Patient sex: M
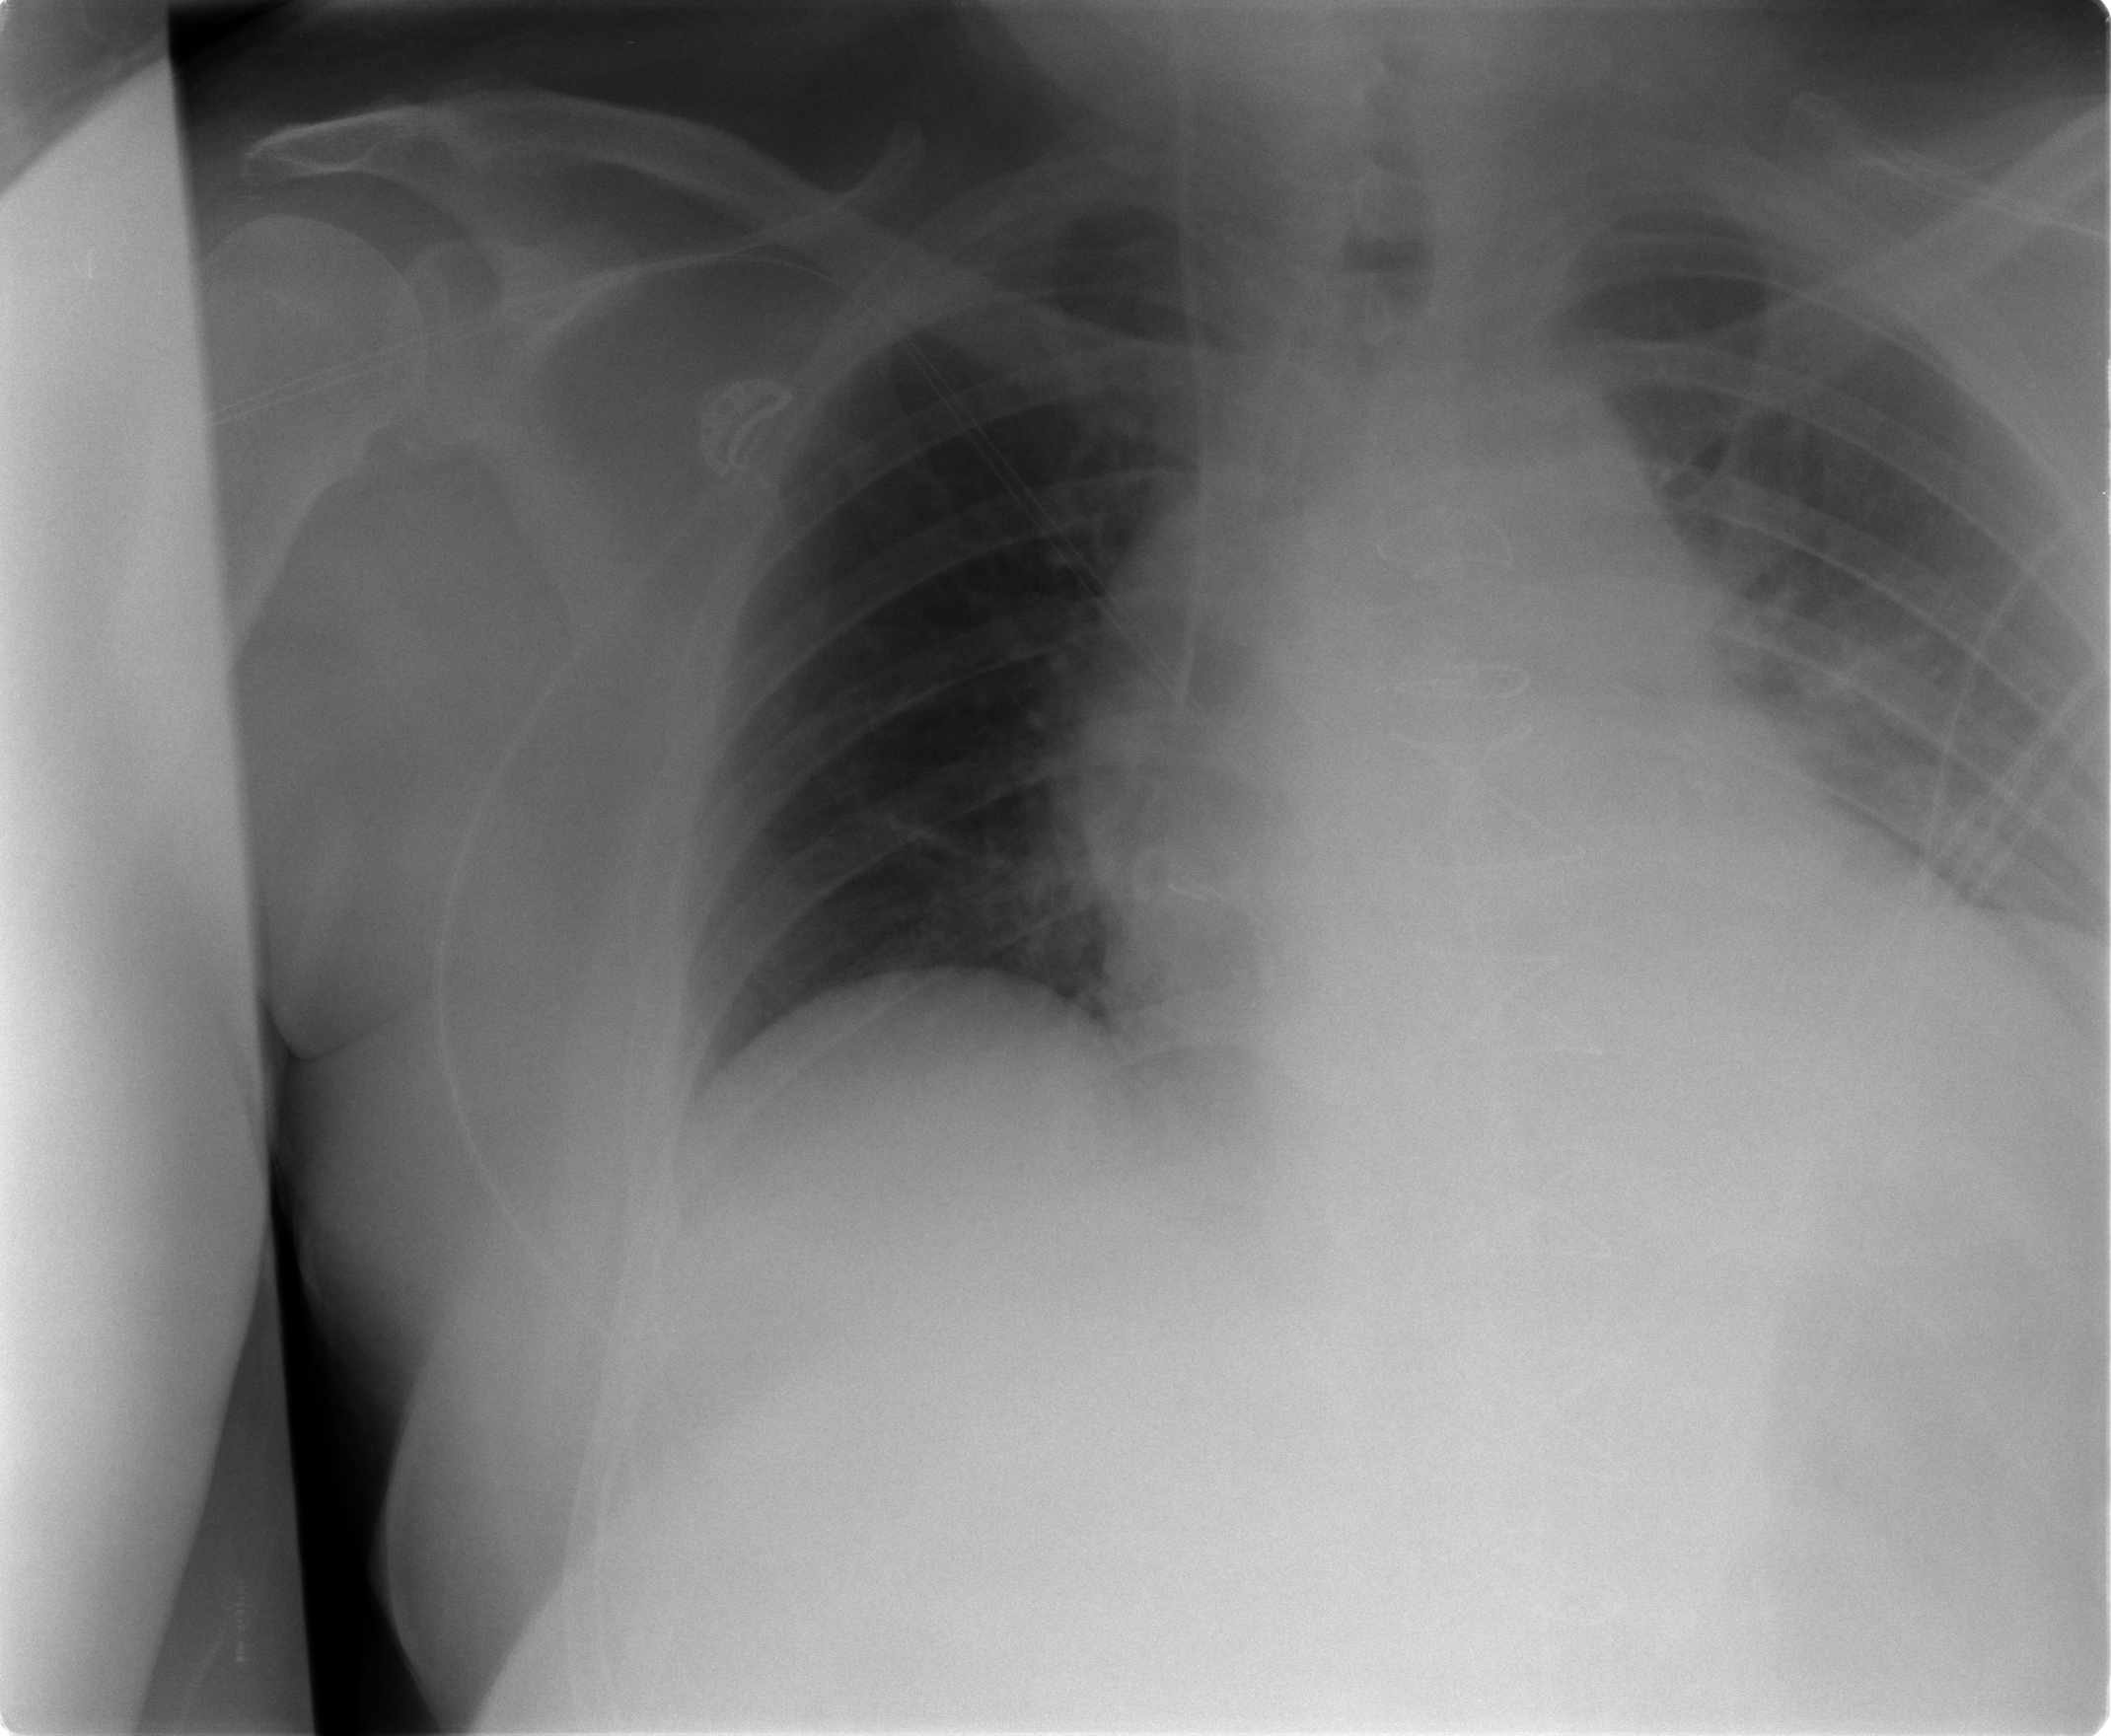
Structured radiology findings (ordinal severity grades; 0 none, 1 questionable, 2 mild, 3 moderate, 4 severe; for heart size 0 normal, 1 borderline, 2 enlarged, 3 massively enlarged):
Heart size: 2
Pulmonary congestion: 0
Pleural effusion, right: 0
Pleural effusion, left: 1
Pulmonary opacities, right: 0
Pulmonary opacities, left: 0
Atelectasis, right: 0
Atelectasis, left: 0